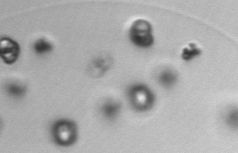
Label: Phaeocystis